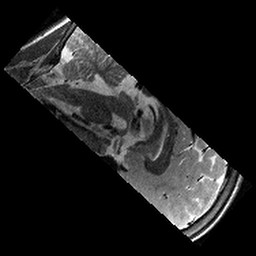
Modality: T2w
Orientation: sagittal
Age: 11
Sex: male
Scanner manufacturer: siemens
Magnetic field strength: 3 T
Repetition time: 9.23 s
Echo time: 0.067 s